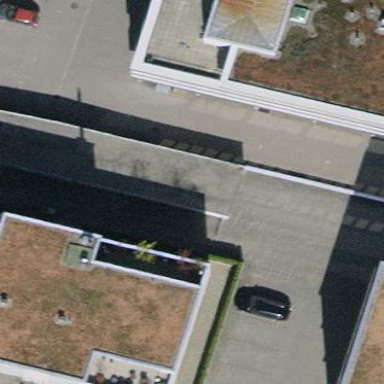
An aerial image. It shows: Garage.